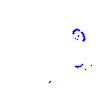
Particle: pion